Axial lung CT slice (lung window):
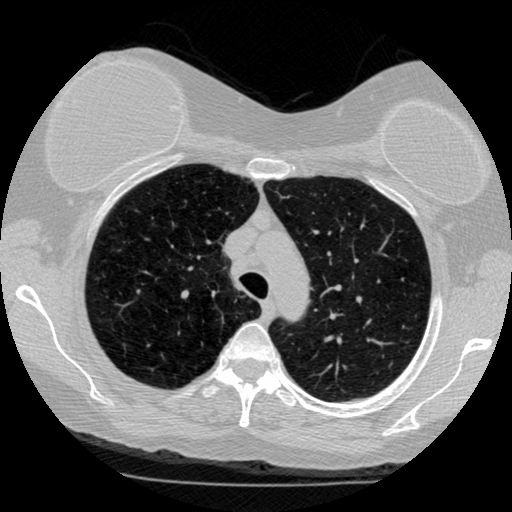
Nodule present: no